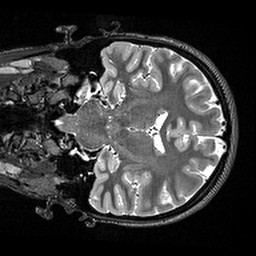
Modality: T2w
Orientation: coronal
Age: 21
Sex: female
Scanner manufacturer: siemens
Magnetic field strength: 3 T
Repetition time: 3.2 s
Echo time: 0.567 s